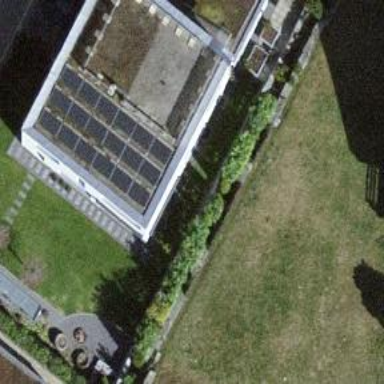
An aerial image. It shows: Solar power generator.